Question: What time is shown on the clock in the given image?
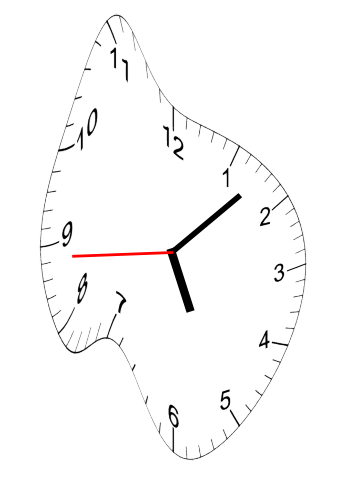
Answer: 05:07:44